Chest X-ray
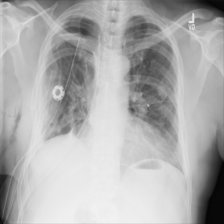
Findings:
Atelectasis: negative
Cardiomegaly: negative
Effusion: negative
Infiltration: negative
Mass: negative
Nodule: positive
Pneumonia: negative
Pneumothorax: positive
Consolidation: negative
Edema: negative
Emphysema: negative
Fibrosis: negative
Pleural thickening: negative
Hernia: negative